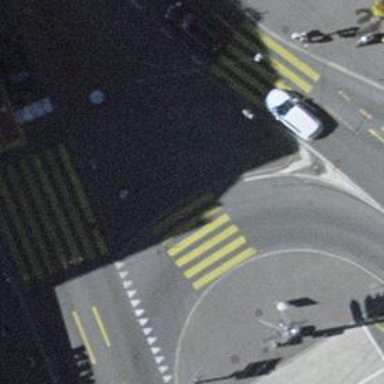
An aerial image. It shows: Asphalt footway on traffic island.